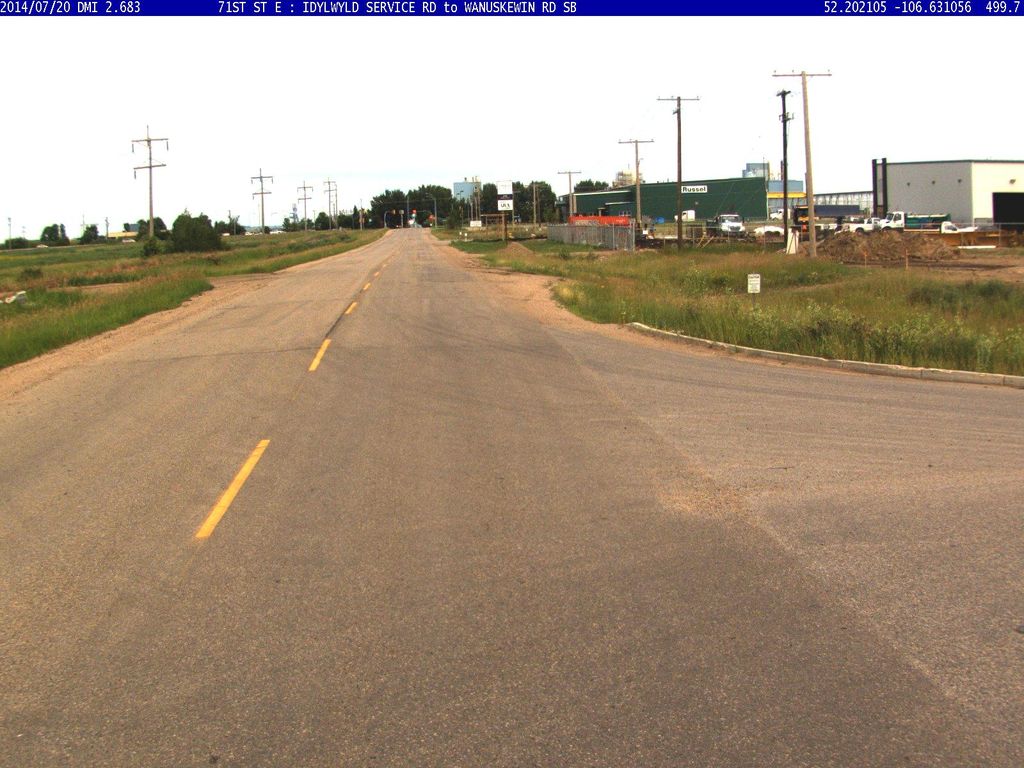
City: saskatoon